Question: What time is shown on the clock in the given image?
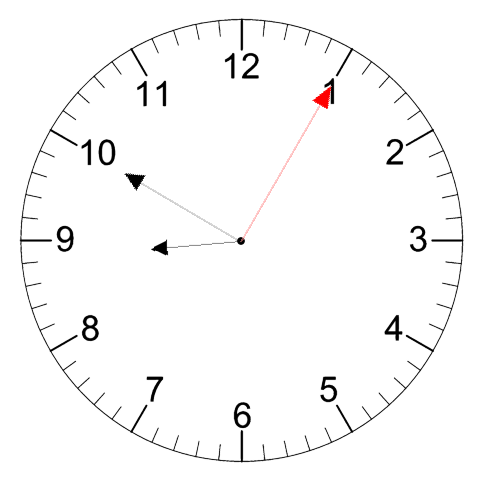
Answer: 08:50:05